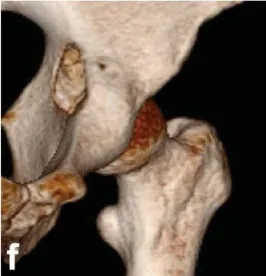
(f) Three-dimensional reconstruction. Osteolytic bone destruction and a soft tissue mass were observed in the left acetabulum. The wall was strengthened and there was a no enhancement liquid low-density shadow in the mass.
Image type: radiology (ct)